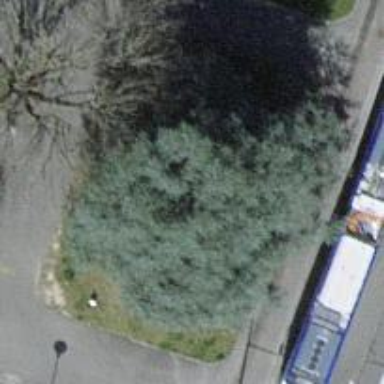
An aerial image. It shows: Urban tree with needle-leaved evergreen.